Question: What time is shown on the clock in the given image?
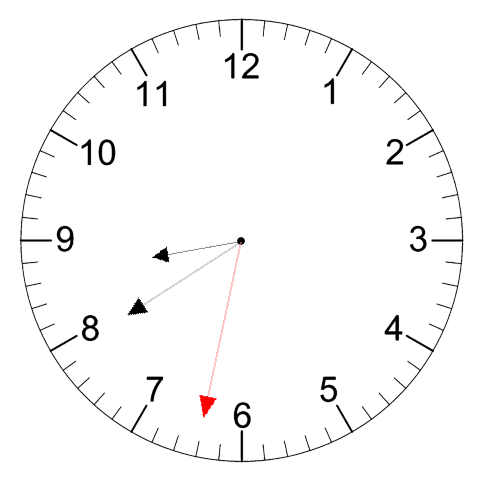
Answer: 08:39:32